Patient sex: M
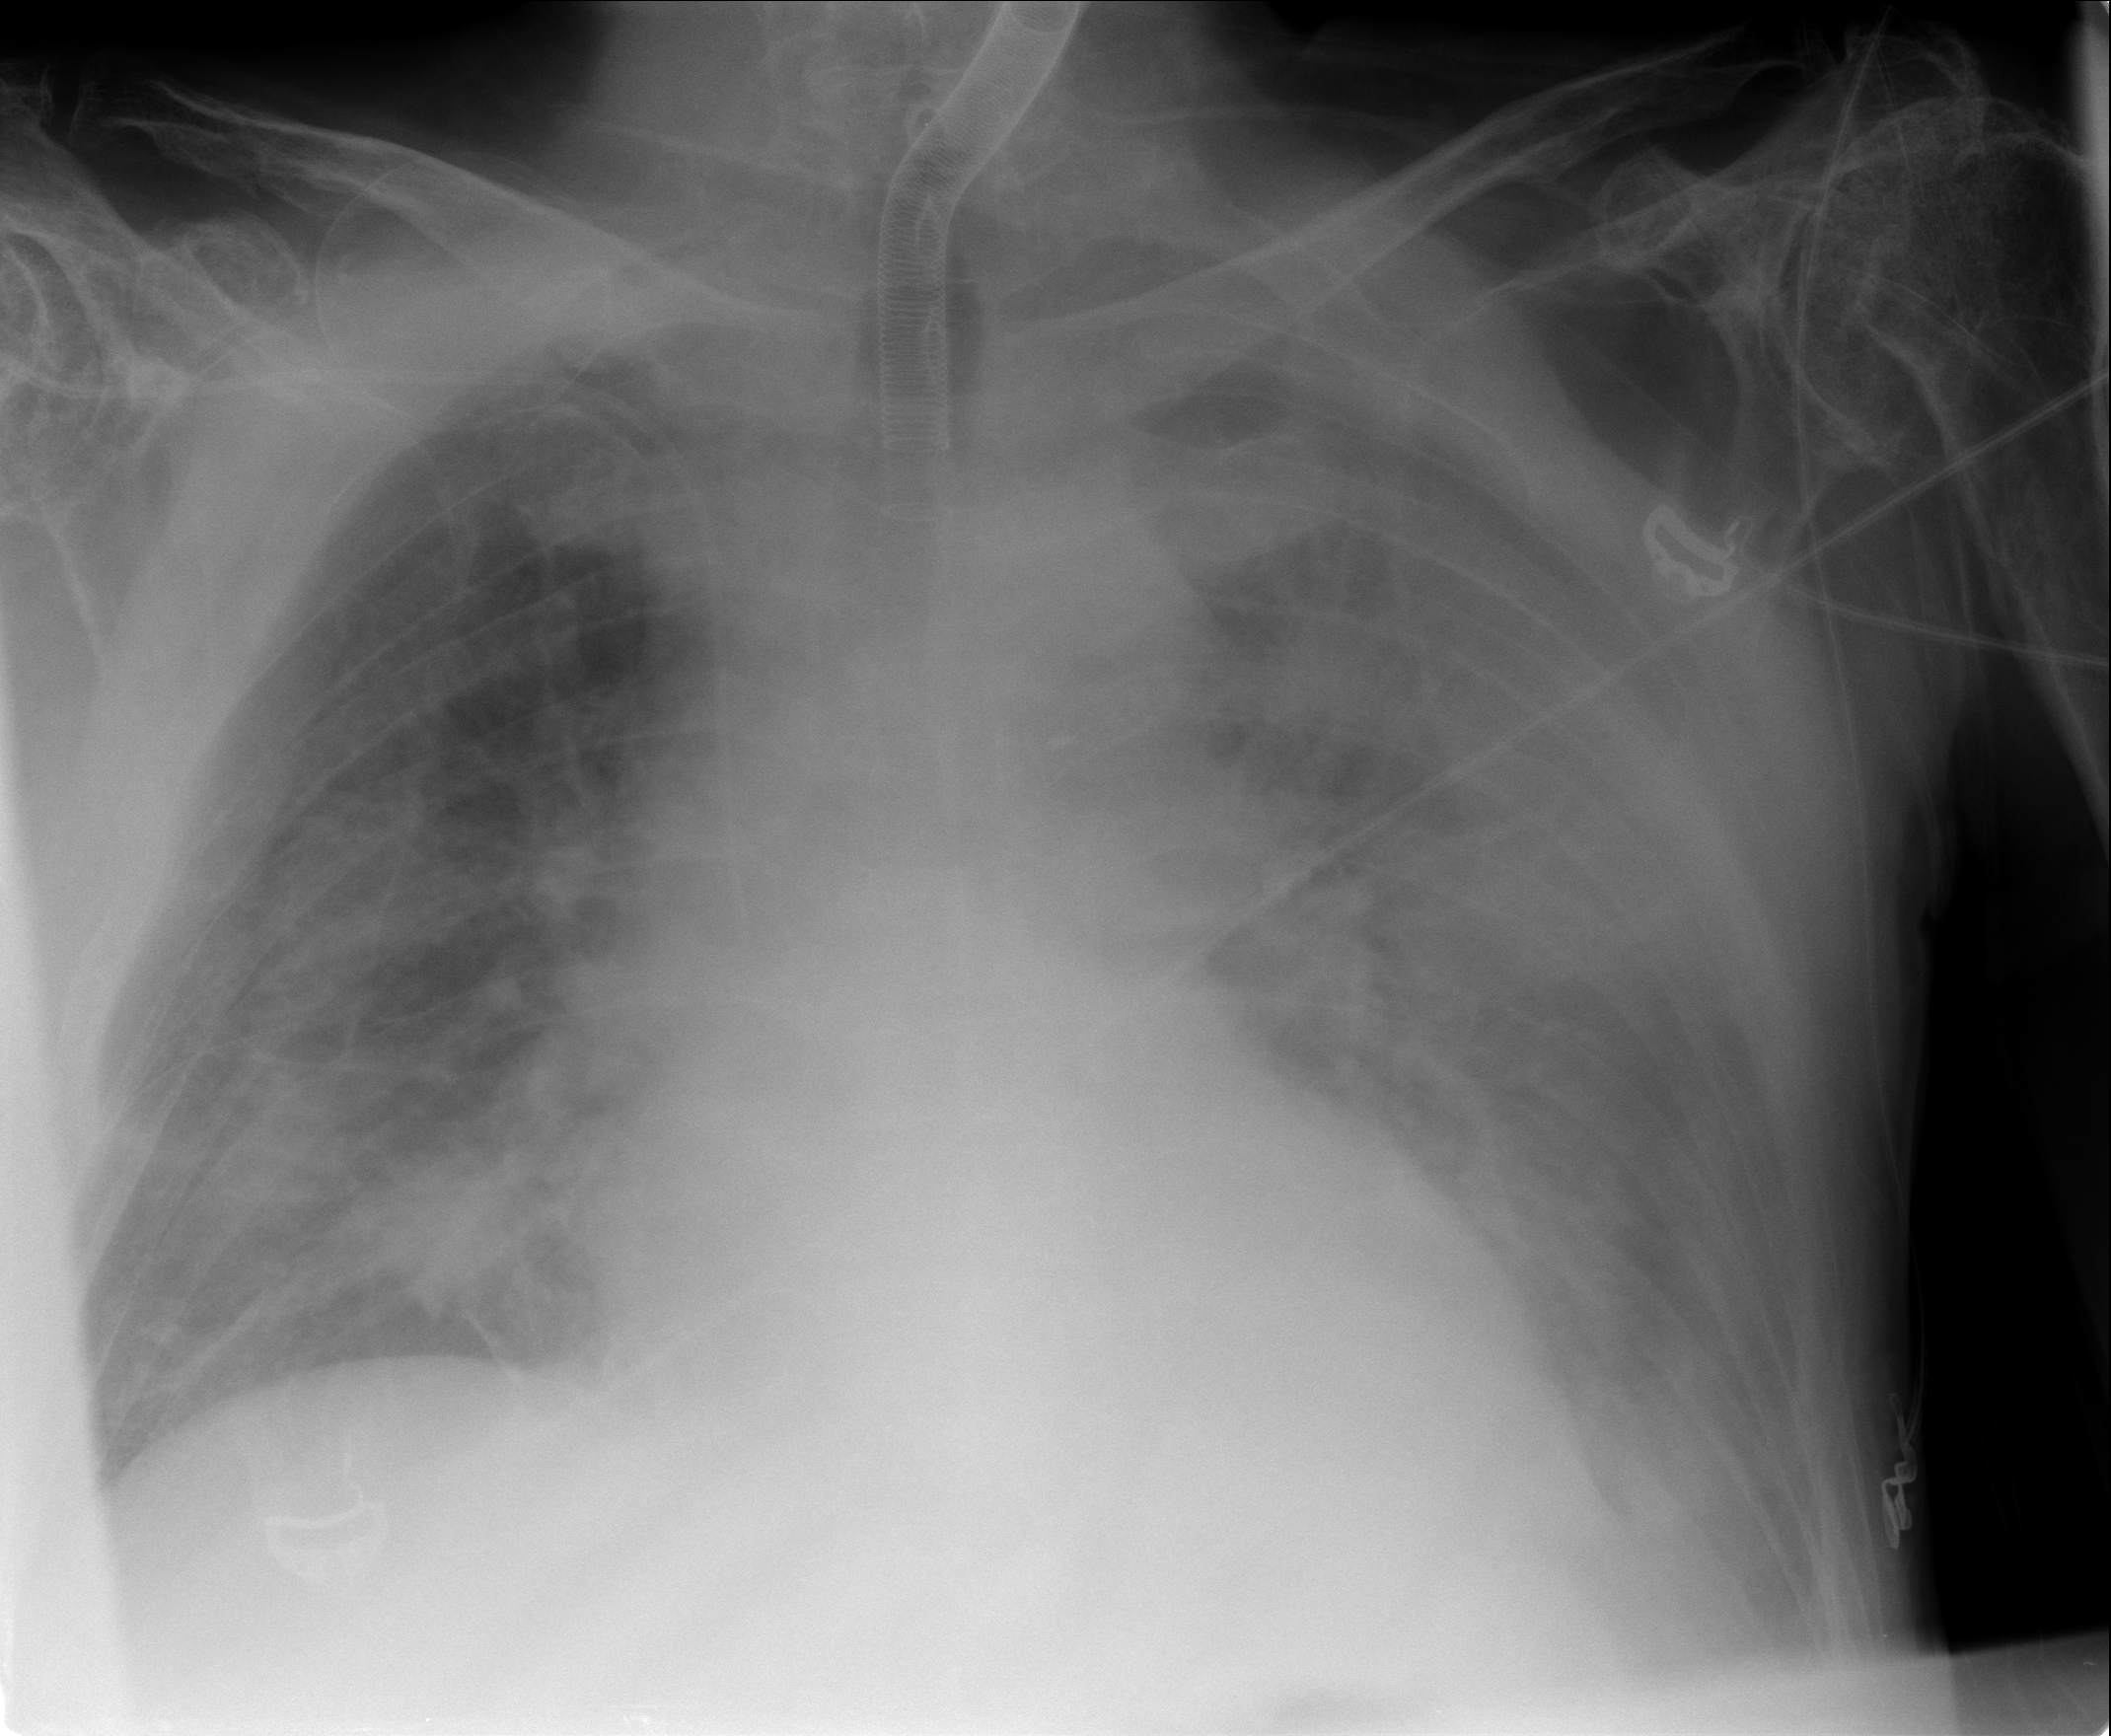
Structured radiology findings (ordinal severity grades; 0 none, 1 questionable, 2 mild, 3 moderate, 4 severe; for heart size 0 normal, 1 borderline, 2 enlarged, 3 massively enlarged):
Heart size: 2
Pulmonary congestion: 0
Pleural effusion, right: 0
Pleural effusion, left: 2
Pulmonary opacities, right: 2
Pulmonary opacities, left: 2
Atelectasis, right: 2
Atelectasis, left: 3